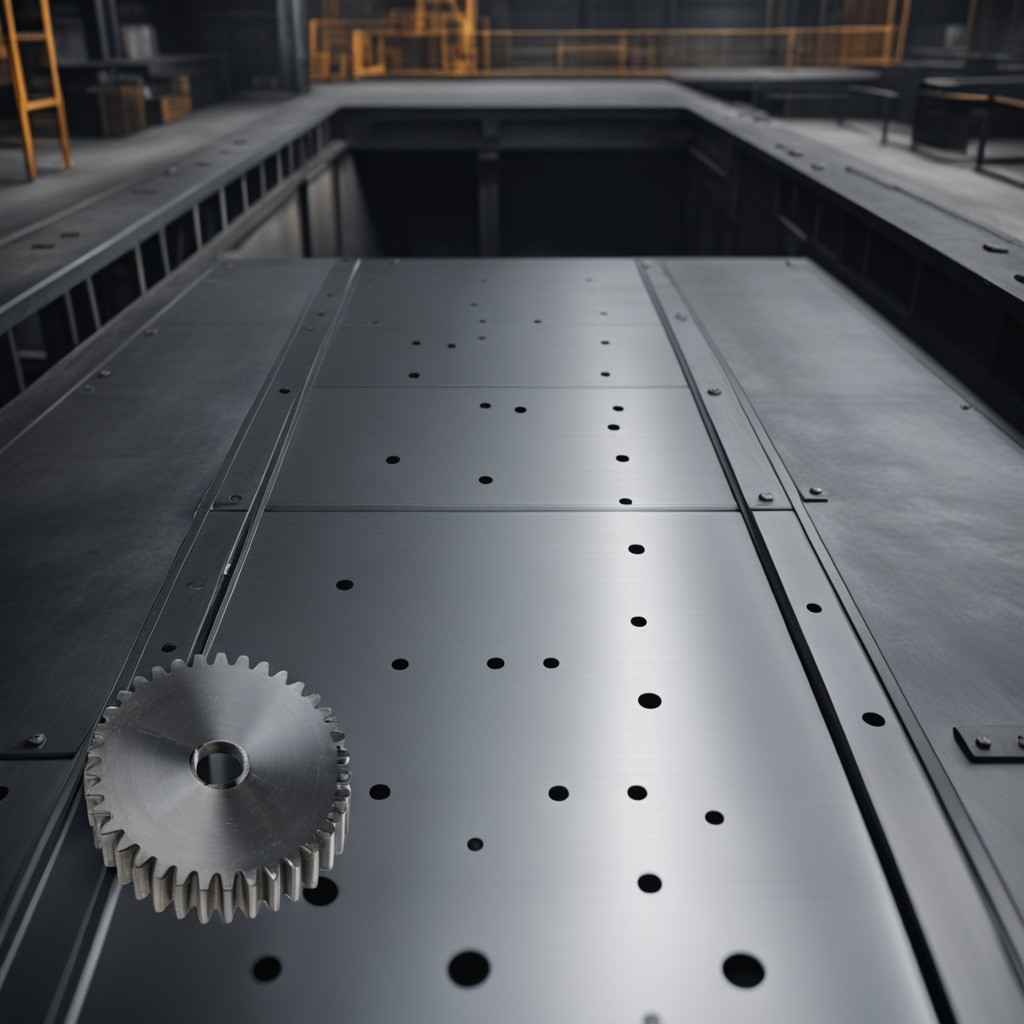
A steel gear with teeth is lying on the cold steel table in a mining workshop.